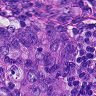
Metastatic tissue present: yes